Question: I desperately need some help from your brains to solve one SQL problem I have now.
I have a very simple table made of two columns: Client # and Purchasing Date.
I want to add one more column to show how many days have passed since the previous Purchasing Date per each Client #. Below is my current query to create the starting table.
'''
select client_id, purchasing_date
from sales.data
'''
The result looks like this (apparently, I need more reputation to post images):
<URL>

The highlighted column on the right is the column I want to create.
Basically, that shows the number of days elapsed since the previous purchasing date of each Client #. For the first purchase of each Client, it will be just 0.
I'm not sure if I have explained enough to help you guys produce solutions - if you have any questions, please let me know.
Thanks!
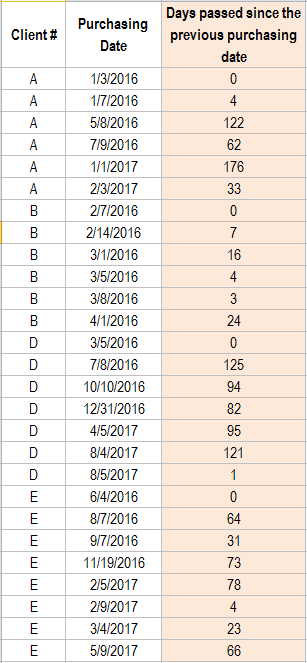
Answer: Use 'lag()':
'''
select client_id, purchasing_date,
(purchasing_date -
lag(purchasing_date, 1, purchasing_date) over (partition by client_id
order by purchasing_date
)
) as day_diff
from sales.data
'''